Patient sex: M
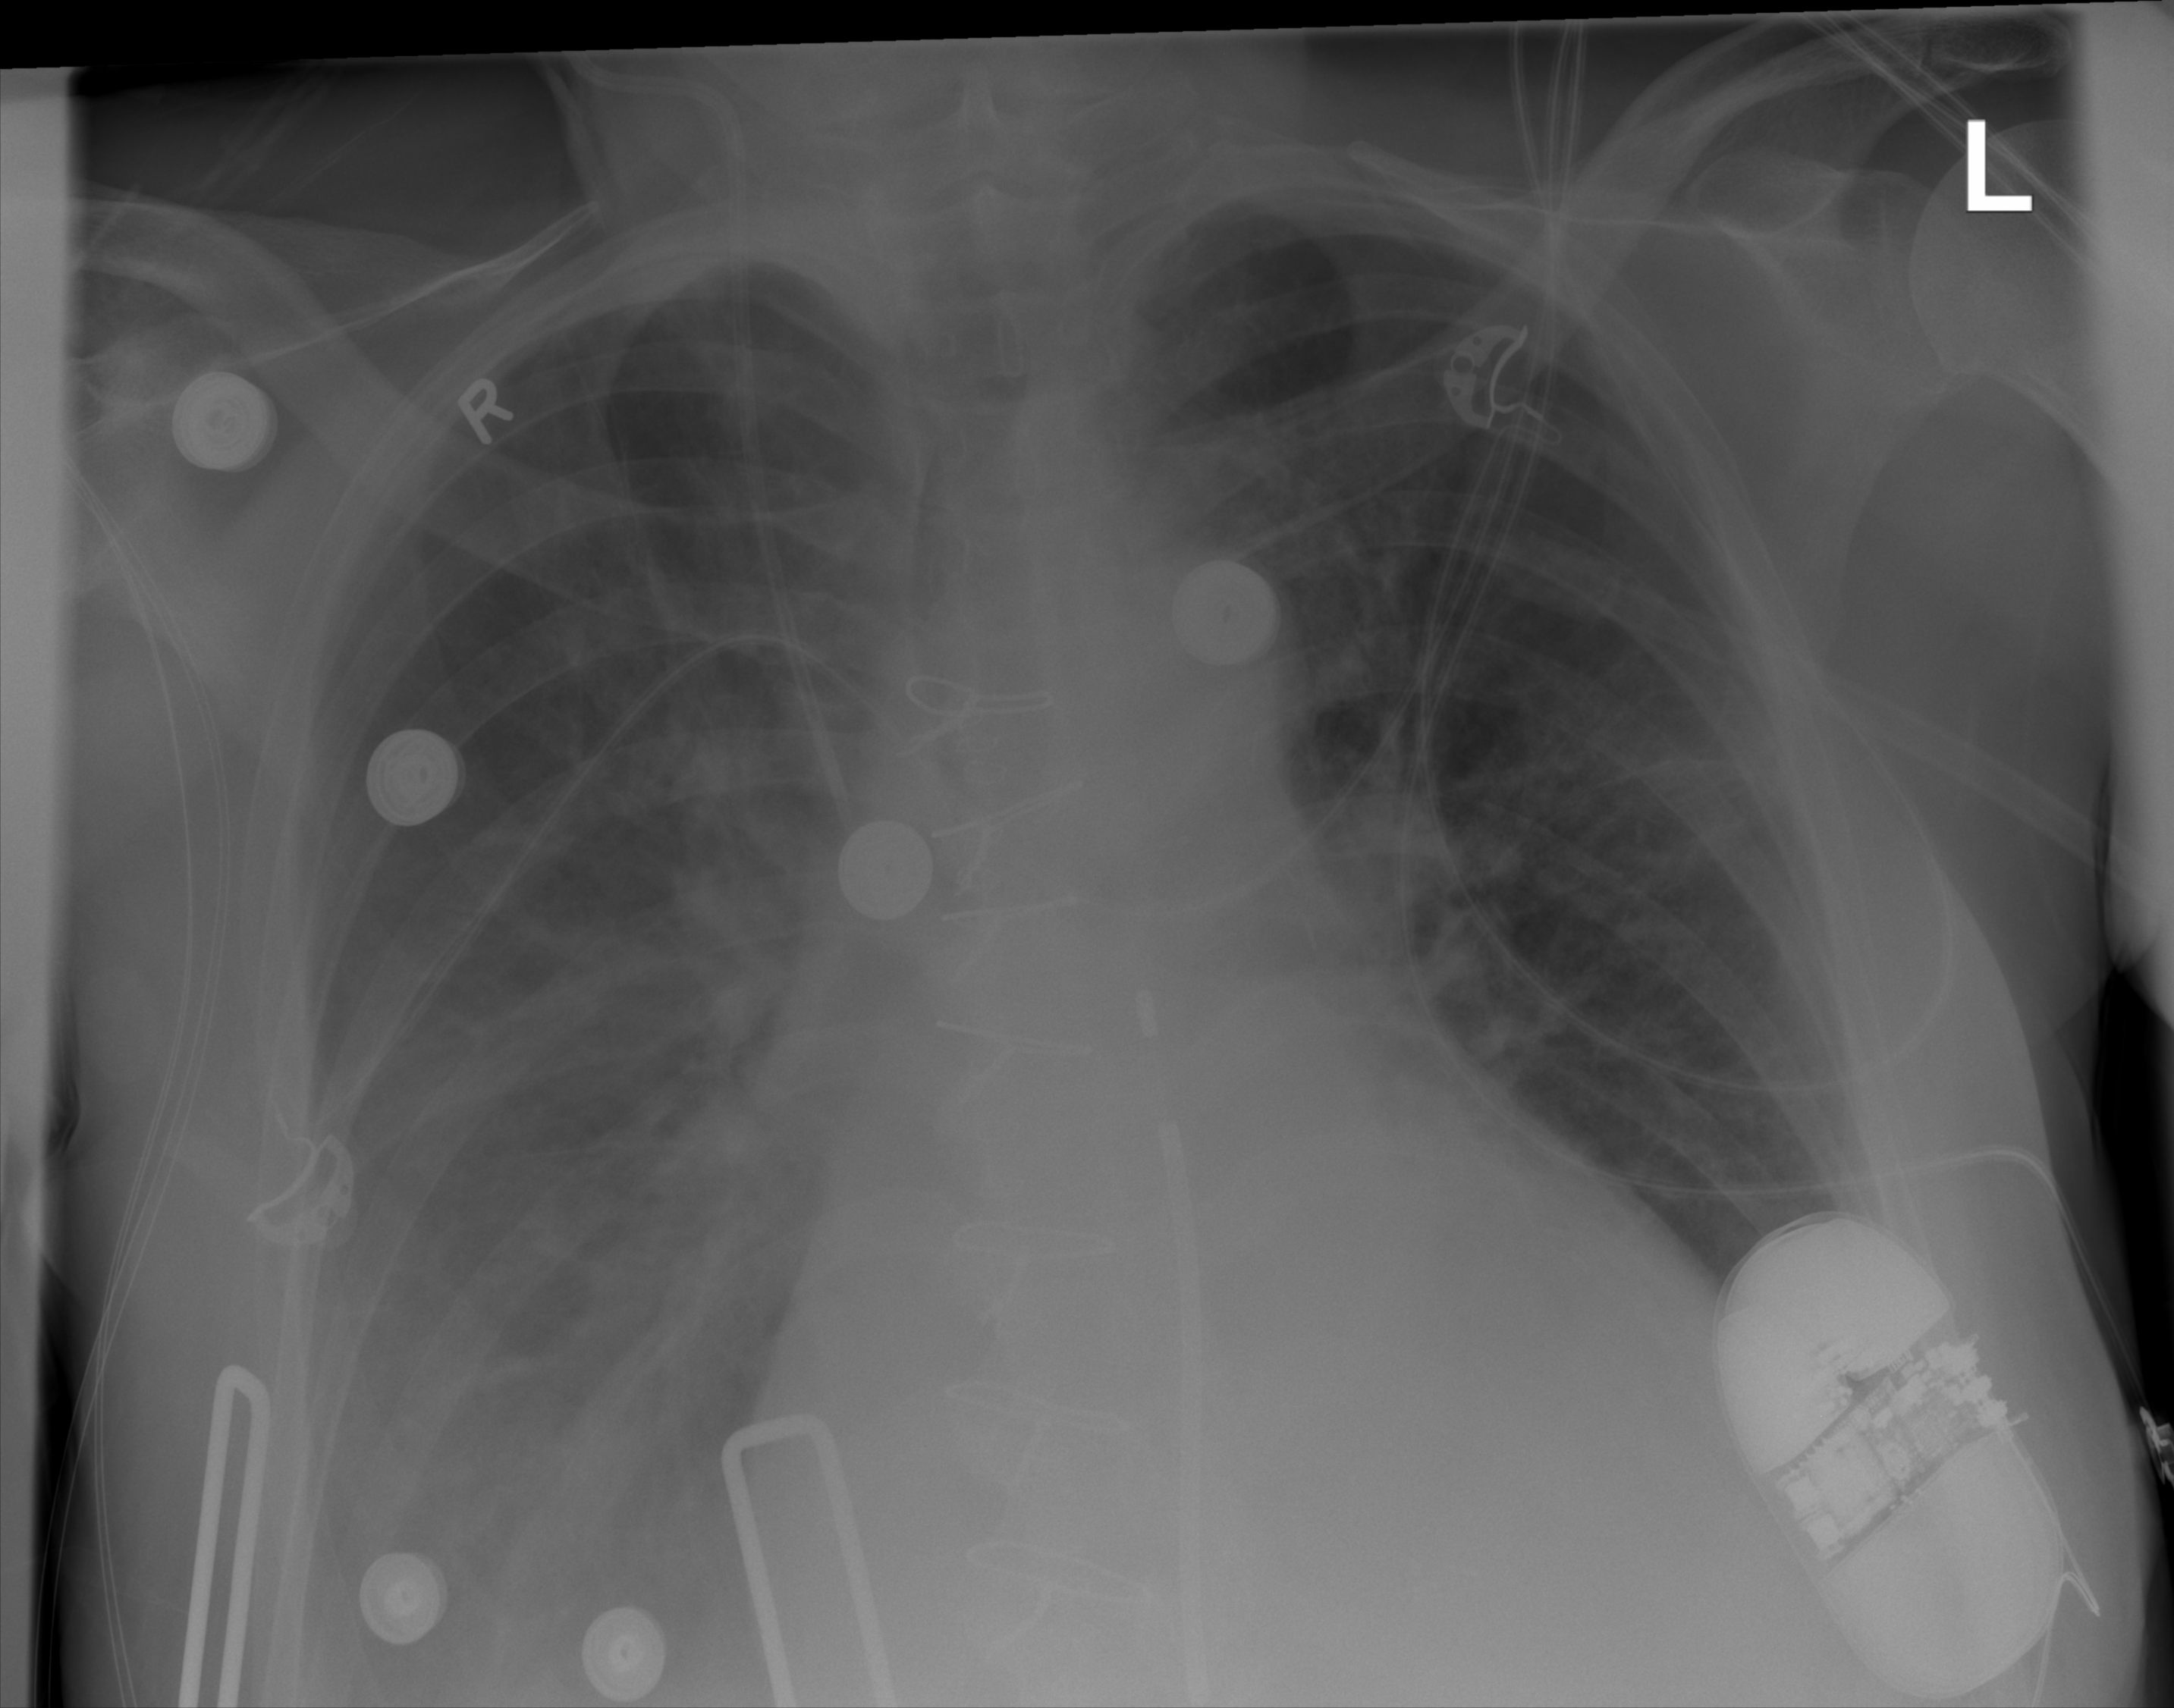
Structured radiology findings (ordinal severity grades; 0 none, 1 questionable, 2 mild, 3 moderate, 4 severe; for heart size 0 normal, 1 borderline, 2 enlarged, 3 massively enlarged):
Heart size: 2
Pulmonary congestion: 1
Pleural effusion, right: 2
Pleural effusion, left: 1
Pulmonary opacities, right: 1
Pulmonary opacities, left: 0
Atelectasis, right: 2
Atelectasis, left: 2